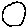
Label: circle